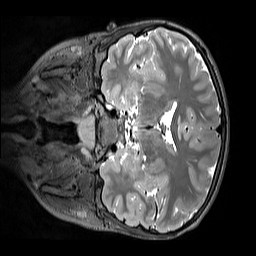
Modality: T2w
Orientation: coronal
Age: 11
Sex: male
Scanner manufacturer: siemens
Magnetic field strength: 3 T
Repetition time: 3.2 s
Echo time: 0.408 s